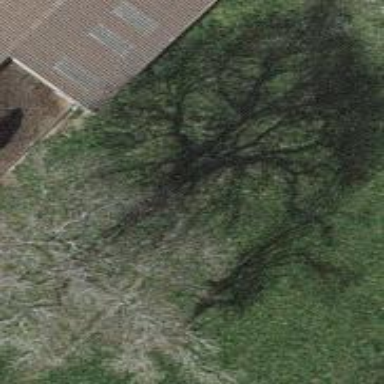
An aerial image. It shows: Single tag "natural: tree."